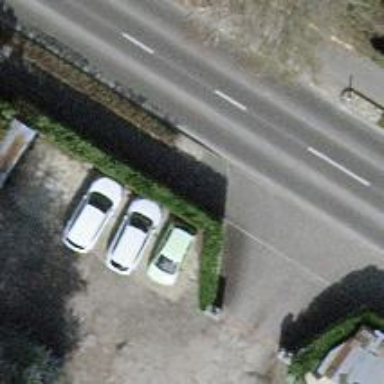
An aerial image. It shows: Hedge acting as barrier.